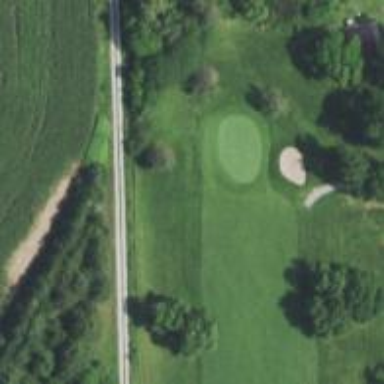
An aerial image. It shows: View of golf hole.